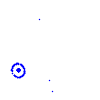
Particle: proton